Aerial crown-view tile of a tropical tree (Barro Colorado Island, Panama), acquired 20250124:
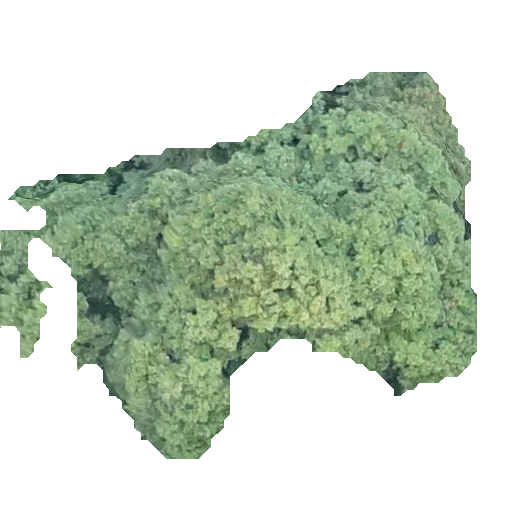
Species: Prioria copaifera
GBIF accepted scientific name: Prioria copaifera
Crown area: 167.747 m²